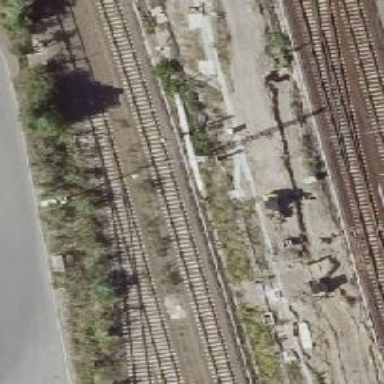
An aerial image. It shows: Railway signal.